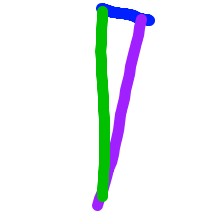
Shape: triangle